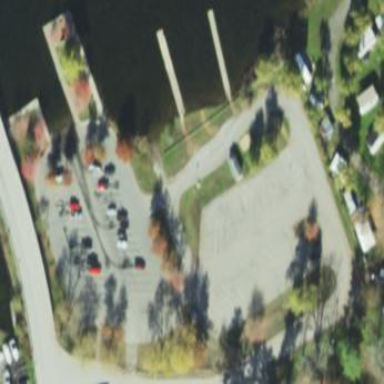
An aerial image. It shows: Park with the Saratoga Lake Boat Launch facility.